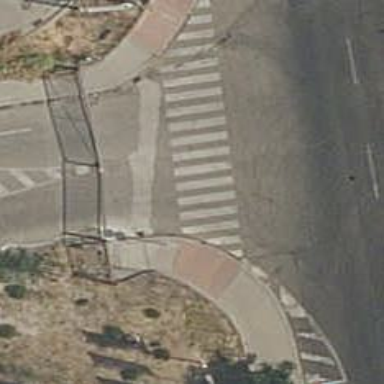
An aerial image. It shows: Uncontrolled zebra crossing on footway.